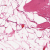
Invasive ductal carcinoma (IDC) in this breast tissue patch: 0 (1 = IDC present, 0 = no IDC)